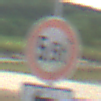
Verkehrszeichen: TatsaechlicheMasse
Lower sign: RichtungsangabeDurchPfeile2
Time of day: Midday
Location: Roofed (Beach)
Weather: Overcast
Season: NotSpecified
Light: Natural